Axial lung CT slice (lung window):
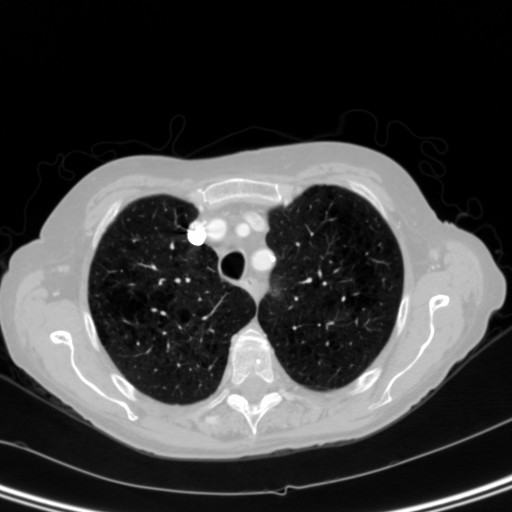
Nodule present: no